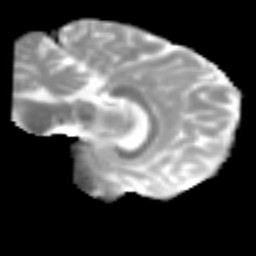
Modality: MD
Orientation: sagittal
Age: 20
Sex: female
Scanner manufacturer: siemens
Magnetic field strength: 3 T
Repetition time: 2.3 s
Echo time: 0.085 s